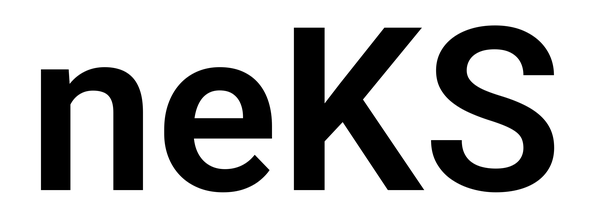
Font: Roboto_SemiBold